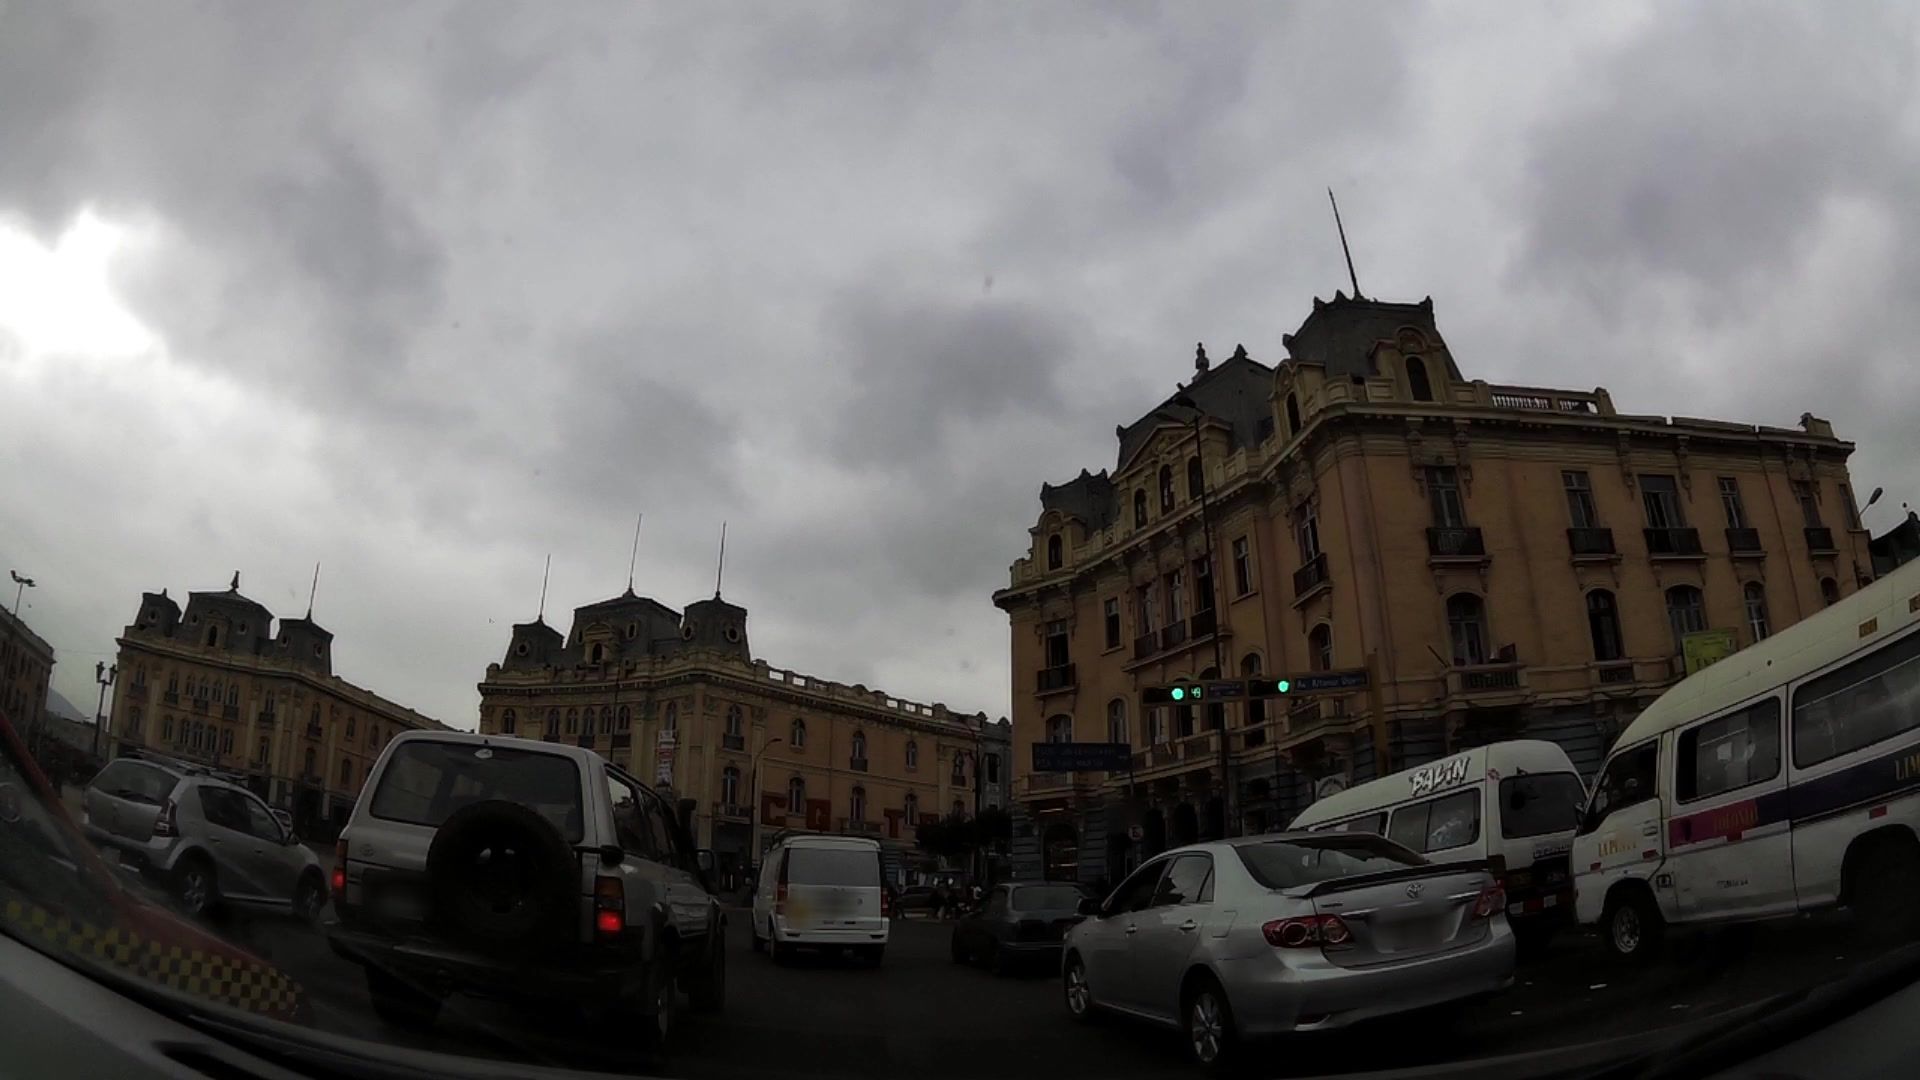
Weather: cloudy
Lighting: day
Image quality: good
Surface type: driving surface
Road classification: steps, footway, bus_stop
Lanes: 3.0
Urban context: urban centre
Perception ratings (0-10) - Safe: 4.93, Lively: 8.41, Beautiful: 7.65, Boring: 4.46, Depressing: 5.1, Wealthy: 7.7